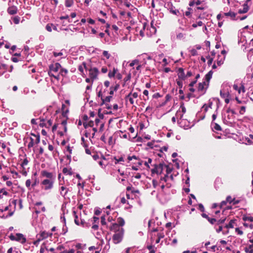
Tumor epithelial tissue: no
Tumor-associated stroma tissue: no
Normal tissue: yes